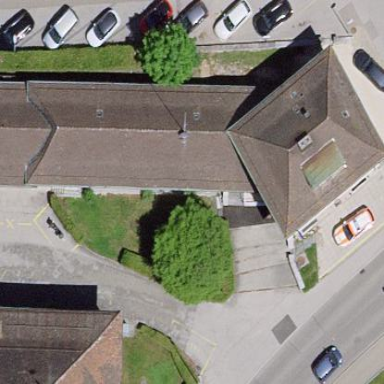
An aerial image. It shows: Police building.